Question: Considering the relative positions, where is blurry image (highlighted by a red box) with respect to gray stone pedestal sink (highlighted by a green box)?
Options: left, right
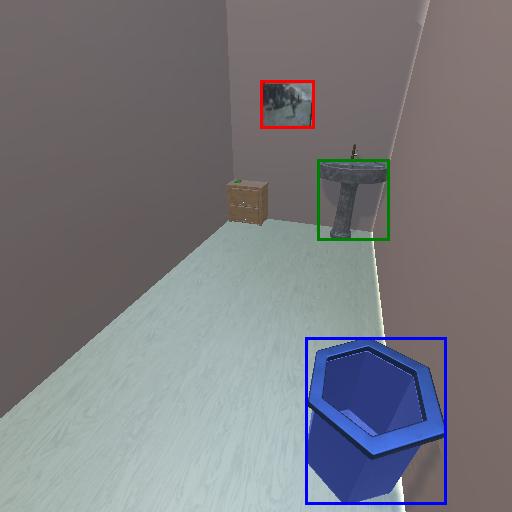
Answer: left